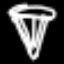
Label: diamond